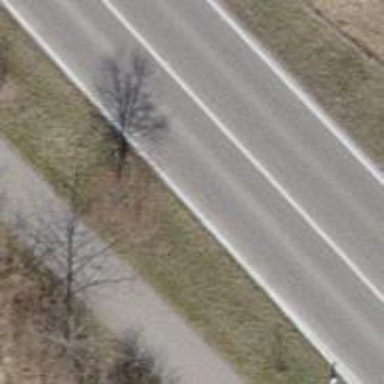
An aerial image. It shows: Secondary road with asphalt surface and separate sidewalk.